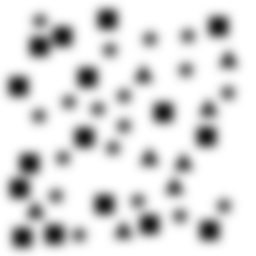
Squares: 16
Triangles: 8
Stars: 18
Total shapes: 42